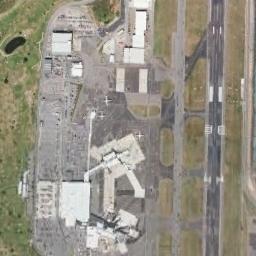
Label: airport